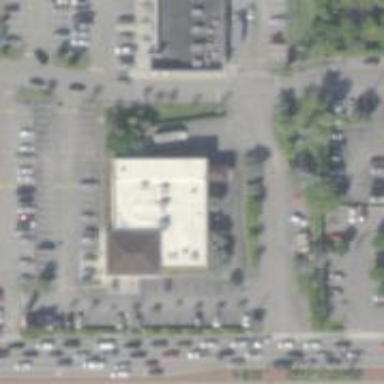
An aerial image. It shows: Pharmacy providing healthcare services.